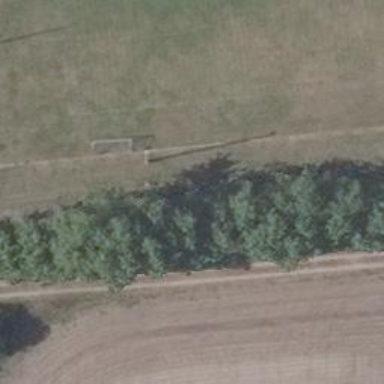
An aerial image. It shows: Row of deciduous broadleaved trees.